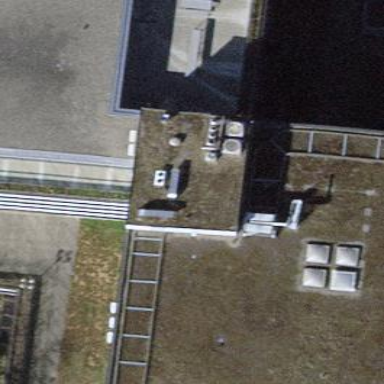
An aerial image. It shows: School building.